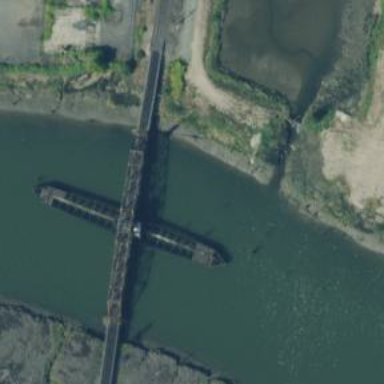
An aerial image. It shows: Trestle bridge for railway.